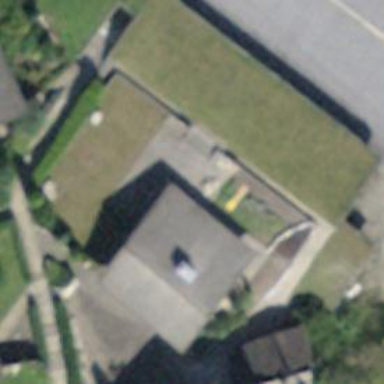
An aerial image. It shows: Garage building.